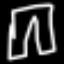
Label: pants